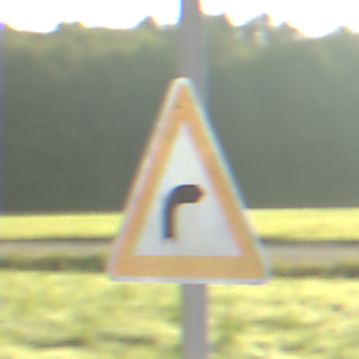
Verkehrszeichen: KurveRechts
Umgebung: Outdoor, Nature
Tageszeit: MorningAfternoon
Wetter: Clear
Licht: Natural
Jahreszeit: NotSpecified
Kontrast: HighContrast